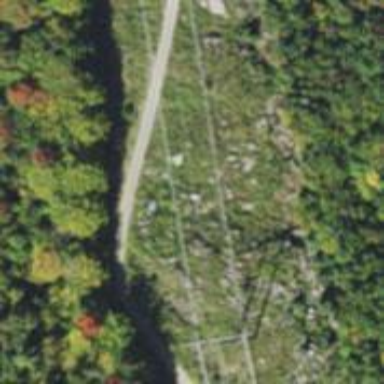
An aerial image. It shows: Track road.